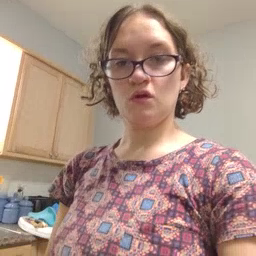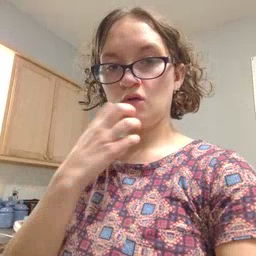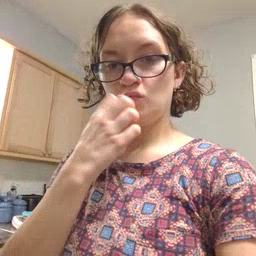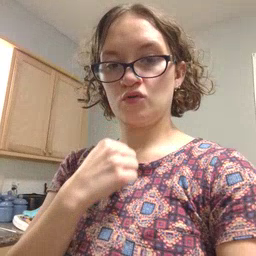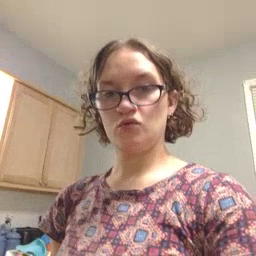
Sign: underwear